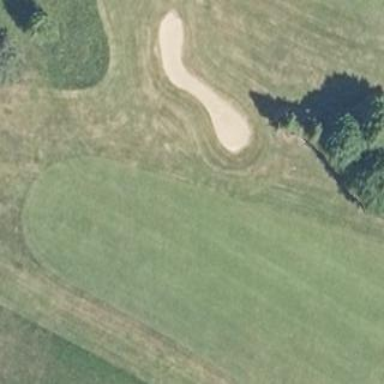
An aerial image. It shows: Golf bunker.